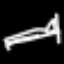
Label: bed